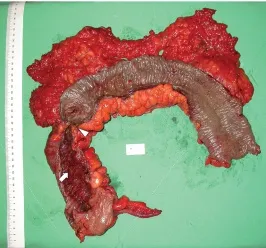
(A) The resected colon specimen was observed to have a dark purple-colored mucosal surface (arrow) with hemorrhagic spots and marked mural thickening of the colon wall, particularly the right colon. In addition, there was a segmental stenosis over the hepatic flexure (arrowhead).
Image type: pathology (h&e)